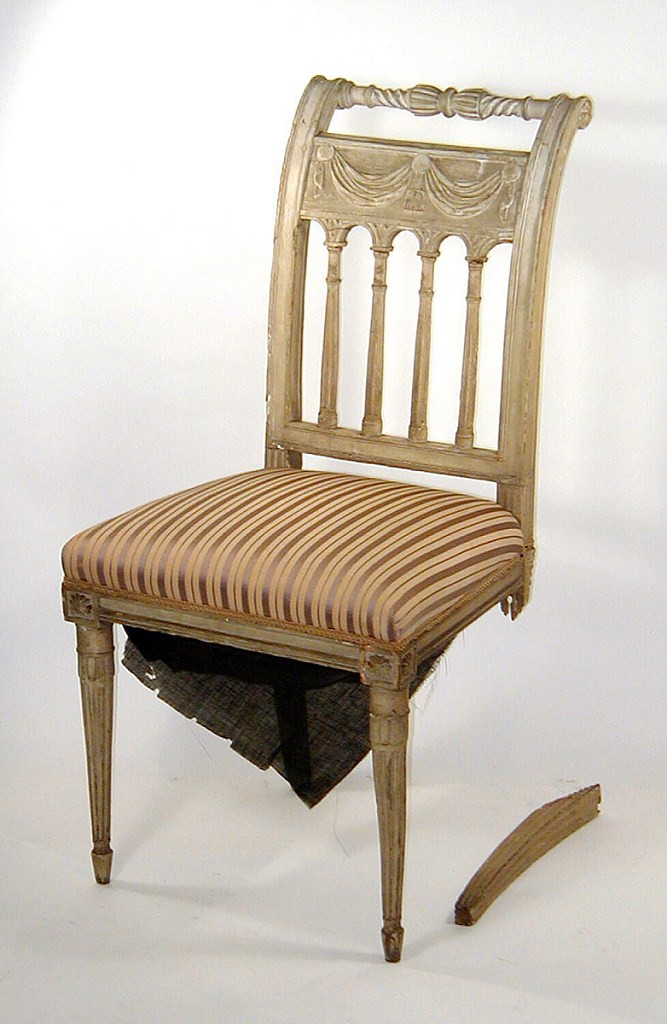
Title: Side chair
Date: ca. 1800
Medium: wood (walnut), paint
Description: Front legs straight, turned, diminishing toward foot, with ten channels; back legs rectangular in section, curved, with three channels on each face - back curved, styles terminating in volute with rosette, with turned cresting partly channeled spirally - large upper rail in back, with two drapery festoons, resting on arcade of four colonnettes with small rail below. Painted cream and green.